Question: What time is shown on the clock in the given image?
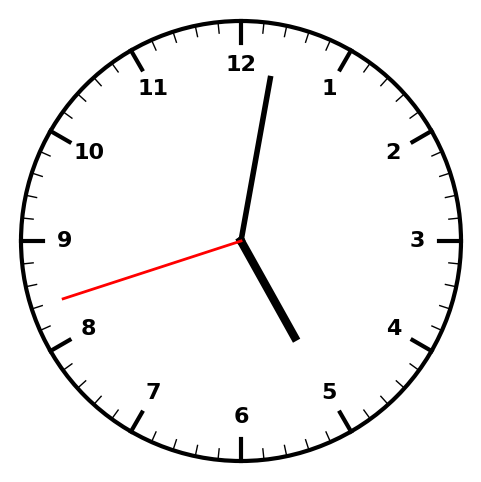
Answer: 05:01:42